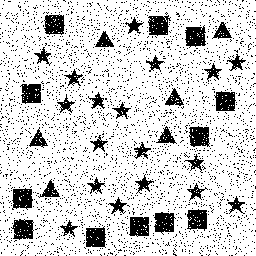
Squares: 12
Triangles: 6
Stars: 18
Total shapes: 36